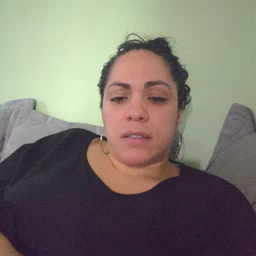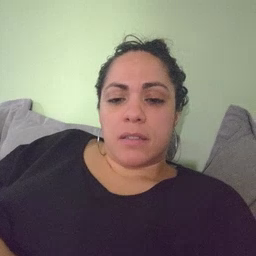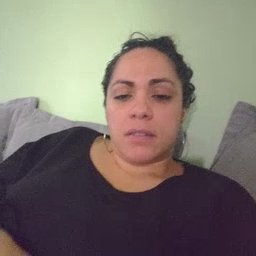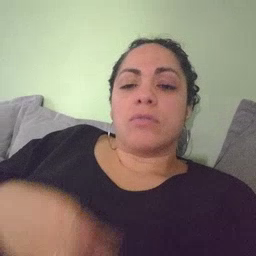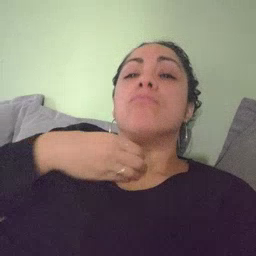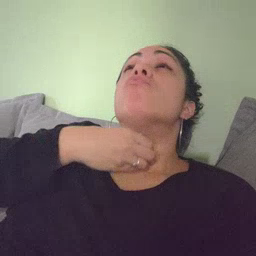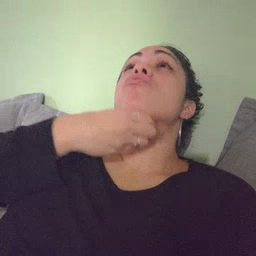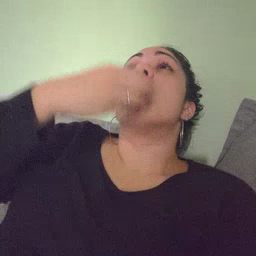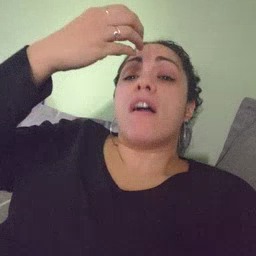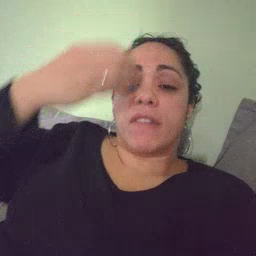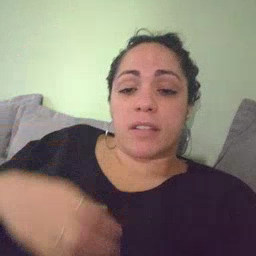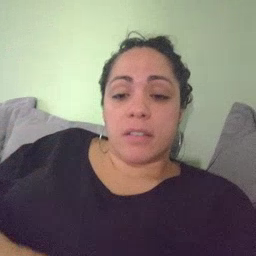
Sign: giraffe